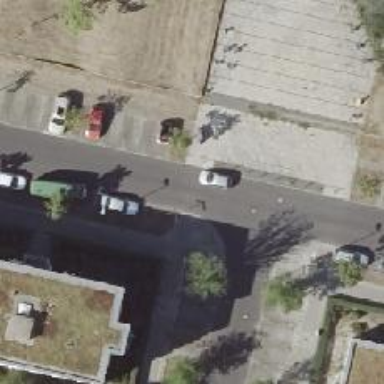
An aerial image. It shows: Uncontrolled crossing on the road.